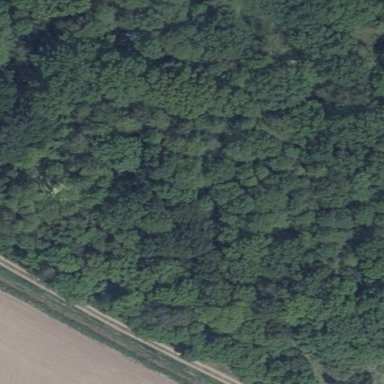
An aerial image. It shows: Forest area.